Question: Well, I'm writing to make a dice game. I tried searching dice game here but none of it seems to answer my question. This isn't a problem about the dice roll thing anyway. It's about the do while loop. I am very new to this site, I just found out about this via Maximum PC Magazine so please bear with me. Also I am new to programming.
Here is my code:
'''
#include <iostream>
#include <cstdlib>
#include <ctime>
using namespace std;
int main(){
srand(time(NULL));
int userRoll = rand() % 6 + 1 ;
int computerRoll = rand() % 6 + 1 ;
string yesOrNoChoice;
string commandToThrowDie;
do{
cout << "Please enter "throw" (lowercase) to roll the die: ";
cin >> commandToThrowDie;
} while(commandToThrowDie != "throw");
do{
cout << "You rolled: " << userRoll << endl
<< "The Computer rolled: " << computerRoll << endl;
if (userRoll < computerRoll){
cout << "You lose. Try again? [Yes/No]: ";
}
if (computerRoll < userRoll){
cout << "You win! Try again? [Yes/No]: ";
}
if (computerRoll == userRoll) {
cout << "It's a draw. Try again? [Yes/No]: ";
}
cin >> yesOrNoChoice;
} while(yesOrNoChoice != "Yes");
system ("pause");
return 0;
}
'''
The problem is that after asking the user to enter a choice at the end of the do-while-loop the program exits loop no matter what I enter, instead of looping back to another throw of the die.
It ends up like this:

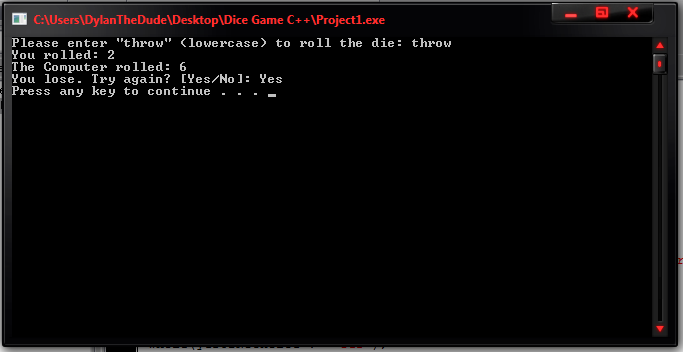
Answer: I copied your code and it compiled and ran perfectly. Doesn't make sense exactly, but no issues. I say it doesn't make sense since when "Yes" is entered that is what kills it. I believe what you want it 'while(yesOrNoChoice == "Yes")'. Perhaps having it as '!=' was making you think you were getting the wrong behavior? Also, you should be using 'if, else if, else' statements, not just 'if'.